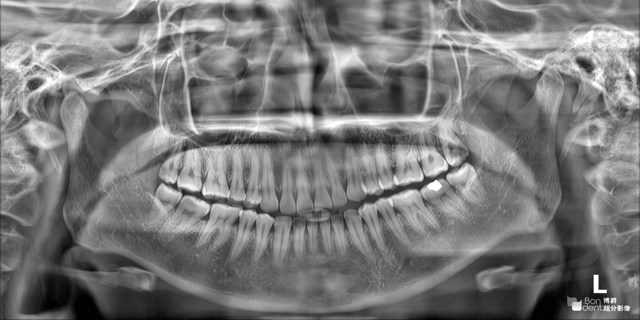
adult